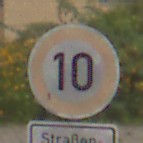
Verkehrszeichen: Geschwindigkeit10
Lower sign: HinweiseAufGefahrenDurchVerbaleAngabe3
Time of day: MorningAfternoon
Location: Outdoor (Urban)
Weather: Overcast
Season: NotSpecified
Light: Natural